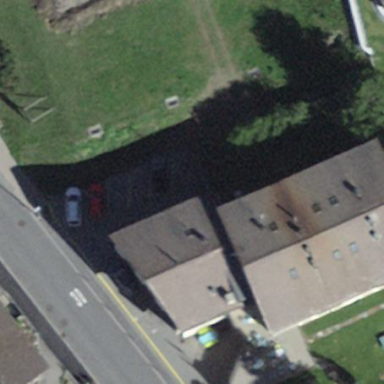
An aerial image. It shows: Hotel building.